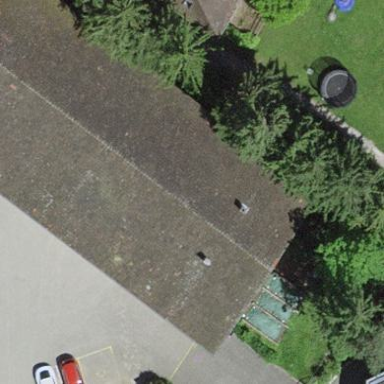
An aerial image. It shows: Barn.